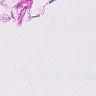
Metastatic tissue present: no